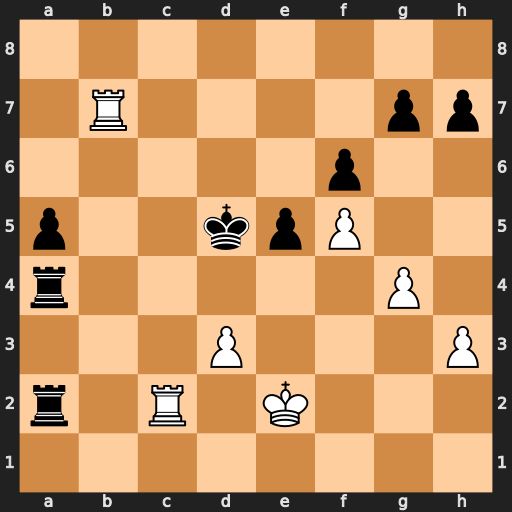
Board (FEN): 8/1R4pp/5p2/p2kpP2/r5P1/3P3P/r1R1K3/8
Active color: w
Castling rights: -
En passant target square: -
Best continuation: Rd7#